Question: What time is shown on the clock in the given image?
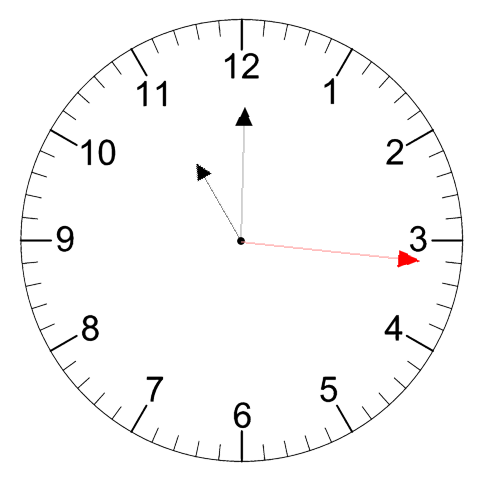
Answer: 11:00:16